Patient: sex M, age 67
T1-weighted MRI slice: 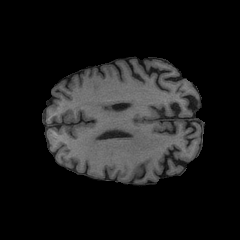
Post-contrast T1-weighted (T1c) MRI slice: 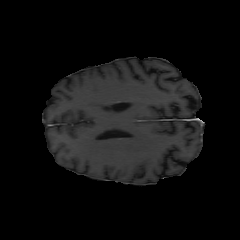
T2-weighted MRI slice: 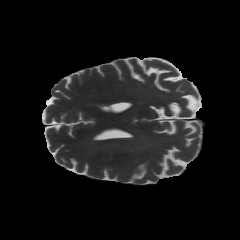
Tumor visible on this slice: no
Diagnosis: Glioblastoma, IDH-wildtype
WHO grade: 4